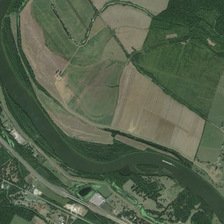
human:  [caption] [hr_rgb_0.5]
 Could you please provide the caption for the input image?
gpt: the farmland is gradient, with a river flowing through .

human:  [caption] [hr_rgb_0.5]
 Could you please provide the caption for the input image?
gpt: many green plants and farmlands are in two sides of a curved river .

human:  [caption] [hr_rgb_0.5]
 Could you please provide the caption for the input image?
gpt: the farmland is gradient, with a river flowing through .

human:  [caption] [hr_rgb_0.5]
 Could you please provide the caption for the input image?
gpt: many green plants and farmlands are in two sides of a curved river .

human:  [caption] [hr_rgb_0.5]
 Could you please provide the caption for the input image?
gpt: many green plants and farmlands are in two sides of a curved river .